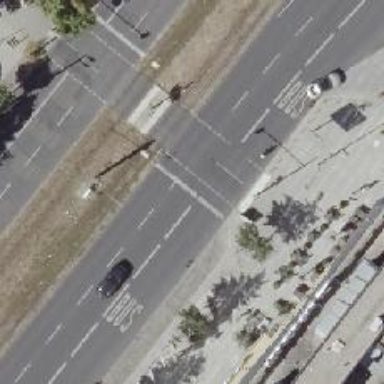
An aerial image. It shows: Primary highway with asphalt surface. The cycleway on the right is designated as share busway.